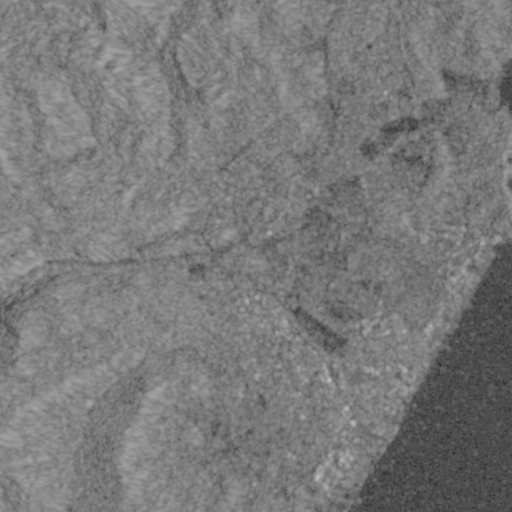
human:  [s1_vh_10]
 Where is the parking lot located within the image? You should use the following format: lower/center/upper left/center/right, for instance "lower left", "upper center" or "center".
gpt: The parking lot is located in the center right of the image.
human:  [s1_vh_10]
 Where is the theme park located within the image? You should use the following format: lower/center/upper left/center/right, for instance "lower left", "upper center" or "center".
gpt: The theme park is located in the upper right of the image.
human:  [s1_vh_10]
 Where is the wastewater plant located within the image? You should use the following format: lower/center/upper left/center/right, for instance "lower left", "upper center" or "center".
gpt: The wastewater plant is located in the lower center of the image.
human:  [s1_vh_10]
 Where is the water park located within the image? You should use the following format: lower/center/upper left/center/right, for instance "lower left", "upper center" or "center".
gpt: The water park is located in the center right of the image.
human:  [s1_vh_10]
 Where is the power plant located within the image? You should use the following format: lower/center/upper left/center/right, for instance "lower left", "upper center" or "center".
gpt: There is no power plant in the image.

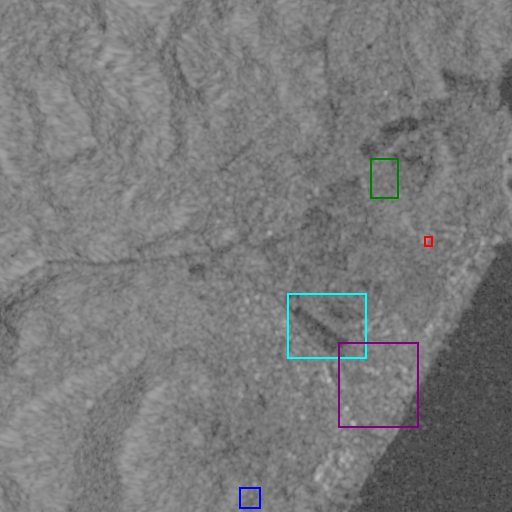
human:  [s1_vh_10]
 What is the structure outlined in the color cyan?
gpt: The structure outlined in cyan is a crop field.
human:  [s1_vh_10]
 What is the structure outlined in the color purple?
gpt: The structure outlined in purple is a park.
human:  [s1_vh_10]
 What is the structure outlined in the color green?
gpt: The structure outlined in green is a theme park.
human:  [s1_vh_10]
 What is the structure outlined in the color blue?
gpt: The structure outlined in blue is a wastewater plant.
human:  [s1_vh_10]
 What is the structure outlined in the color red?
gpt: The structure outlined in red is a water park.
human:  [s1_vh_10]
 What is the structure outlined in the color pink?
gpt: There is no pink outline.